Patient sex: M
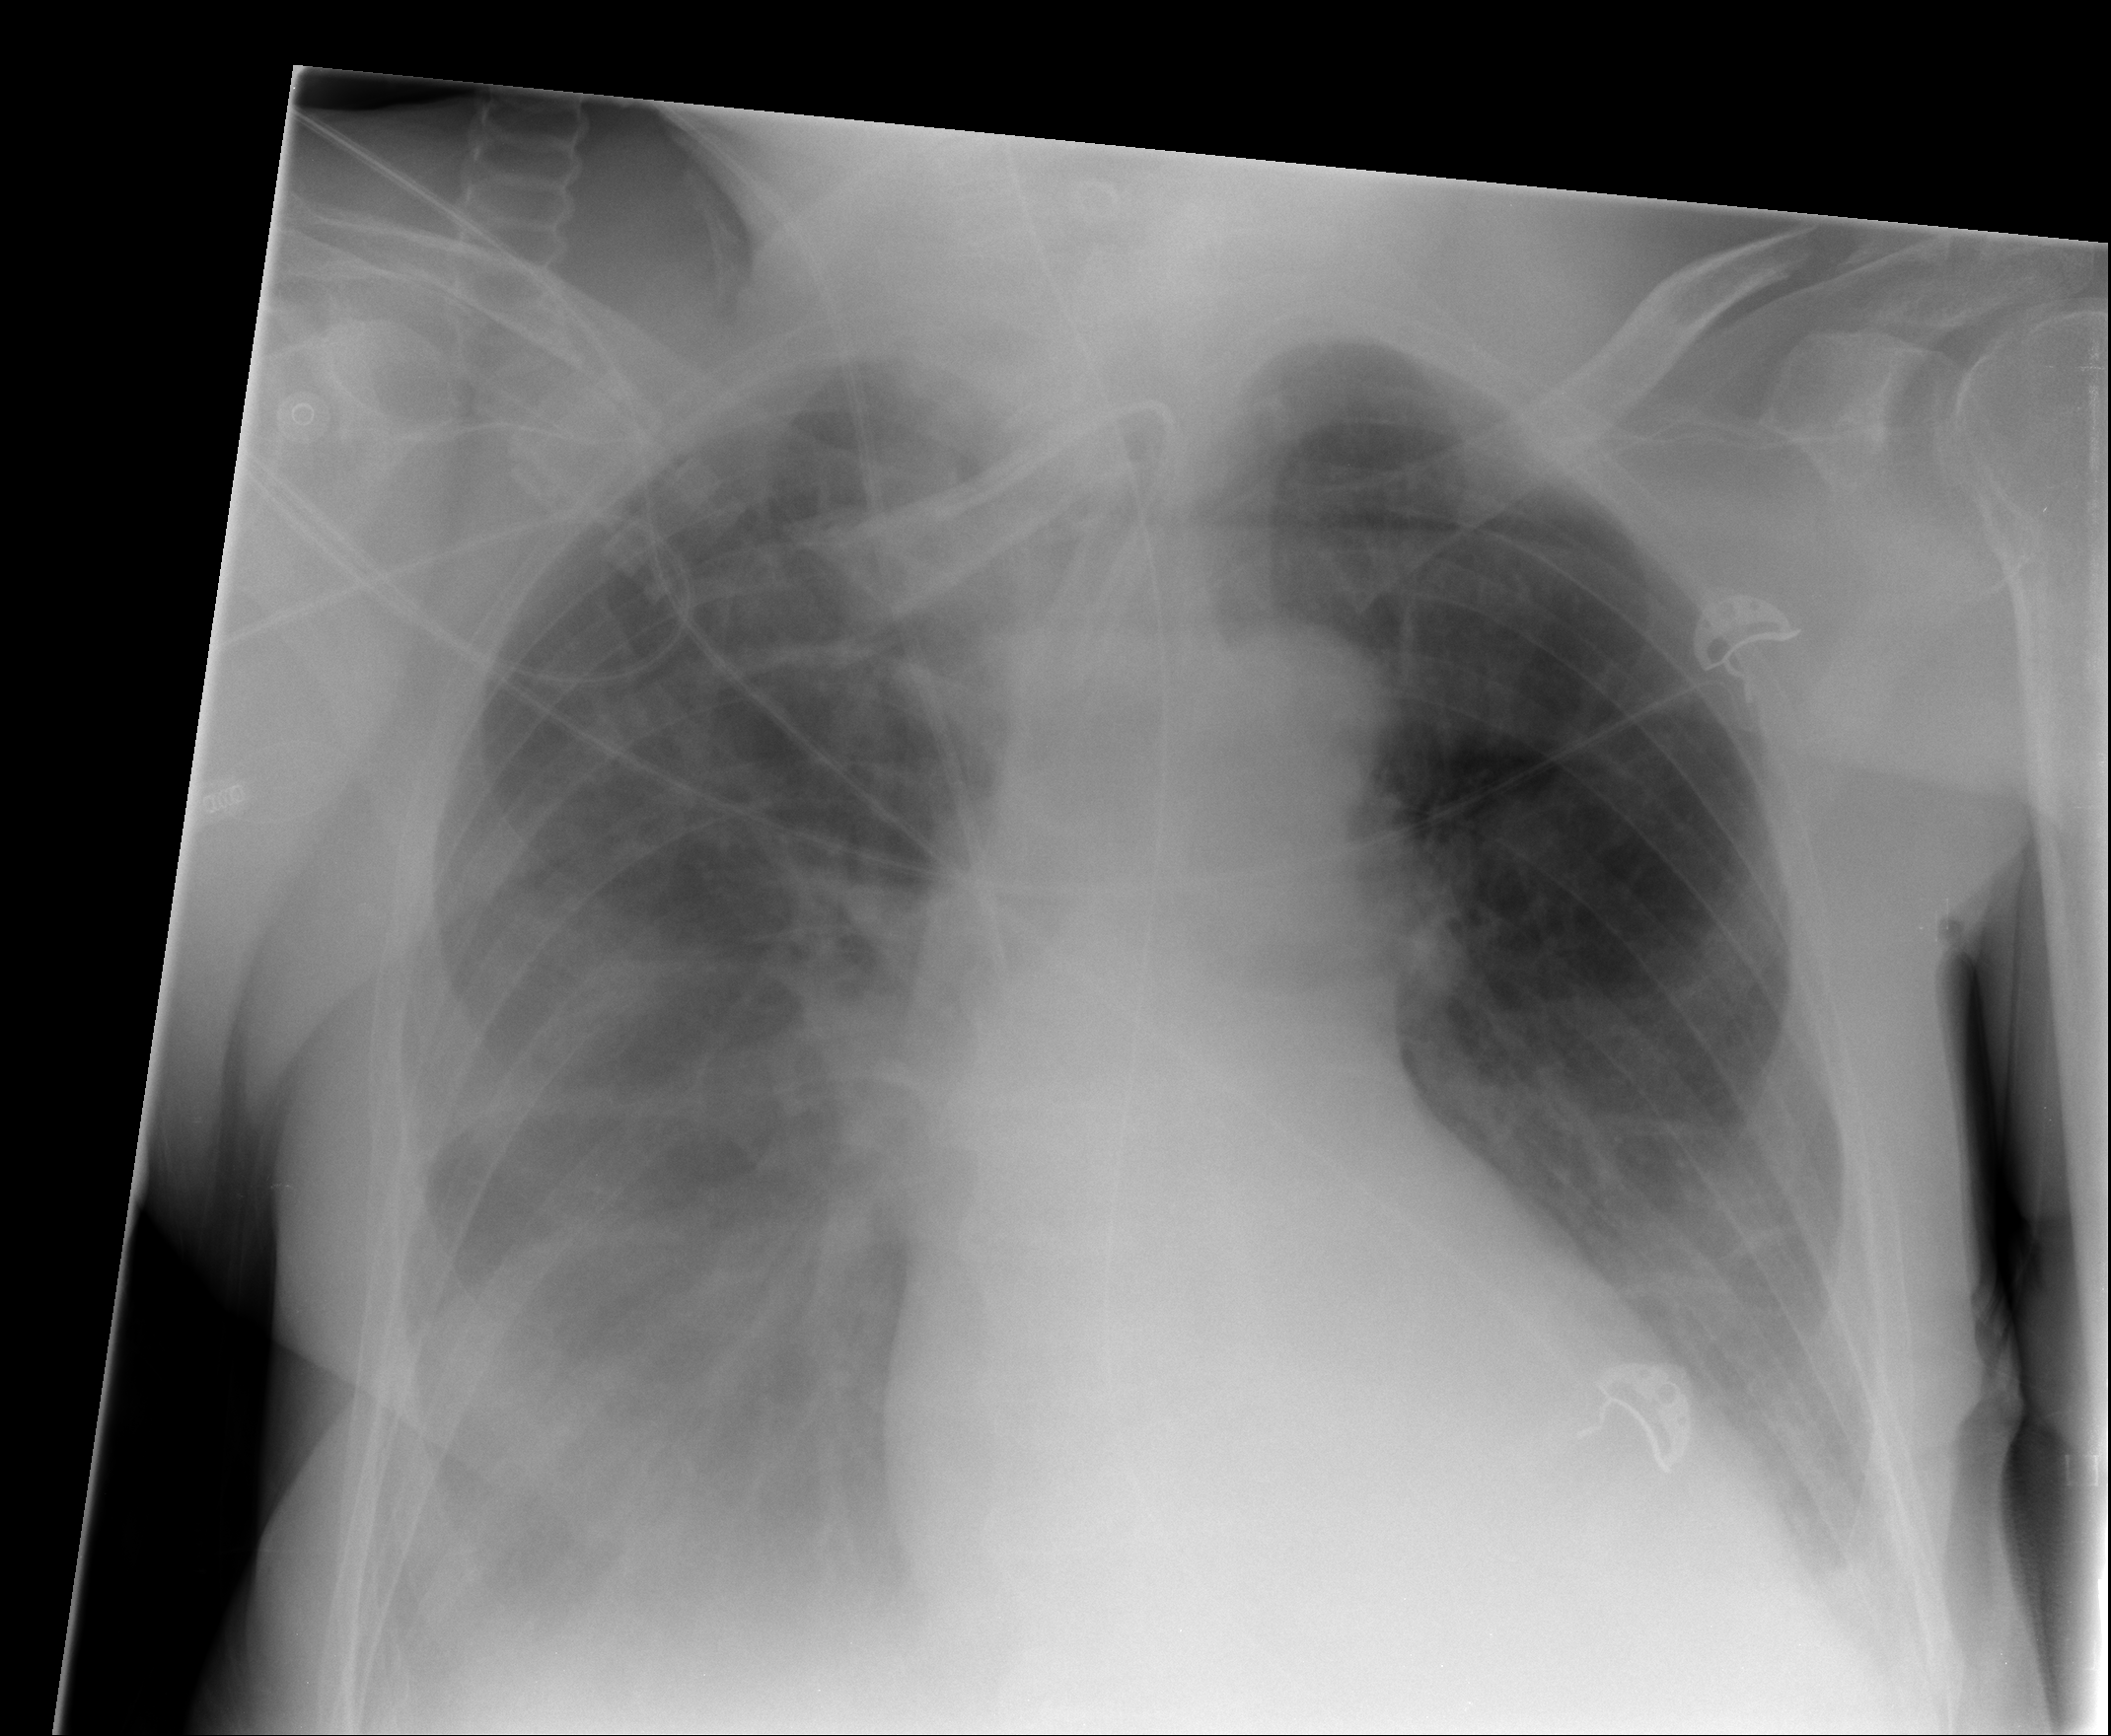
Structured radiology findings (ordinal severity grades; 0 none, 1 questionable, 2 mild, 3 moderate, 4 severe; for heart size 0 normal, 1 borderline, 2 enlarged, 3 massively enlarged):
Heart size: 0
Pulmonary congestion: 2
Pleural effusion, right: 2
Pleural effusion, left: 2
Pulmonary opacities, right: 0
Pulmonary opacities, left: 0
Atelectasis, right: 2
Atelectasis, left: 2